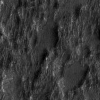
Atmospheric dust classification: not_dusty